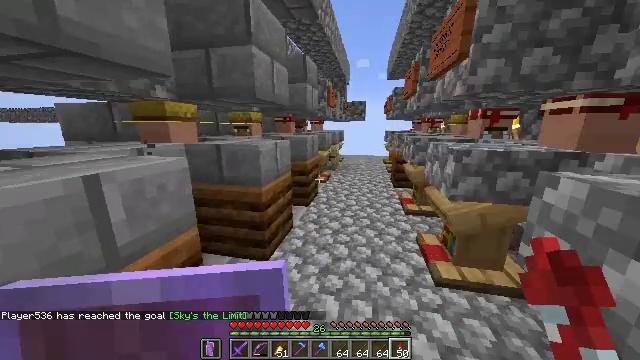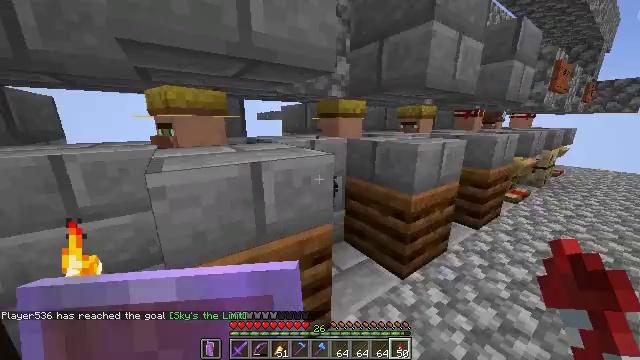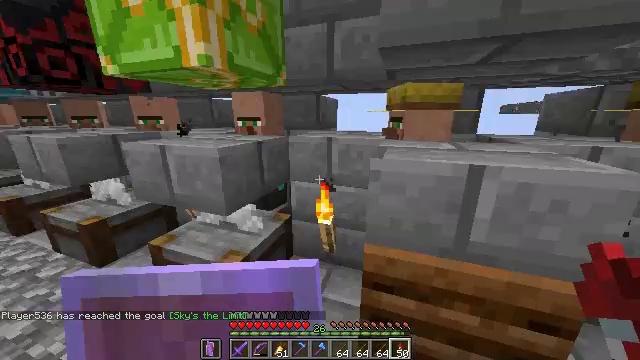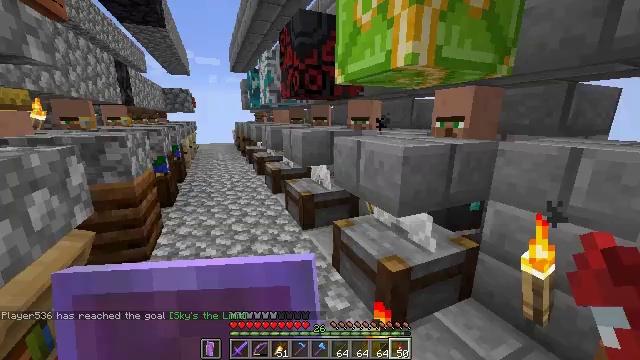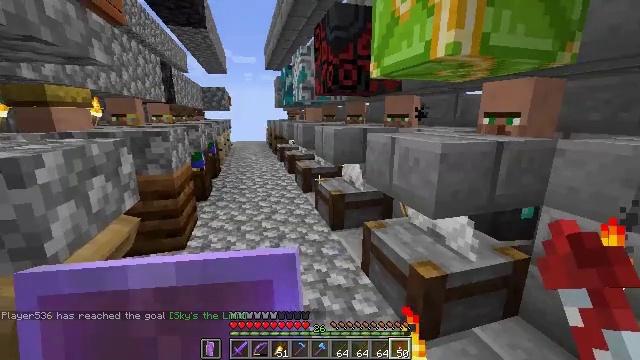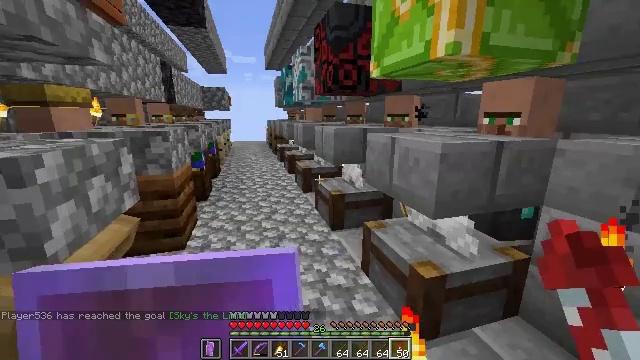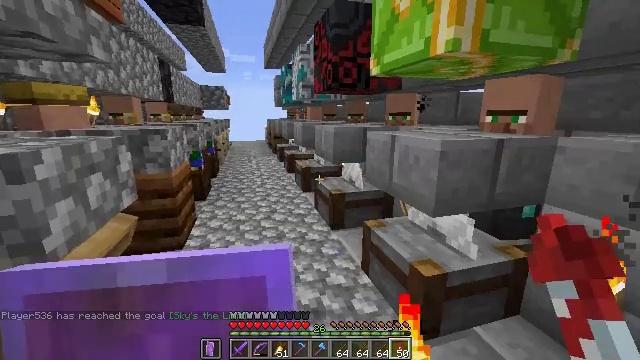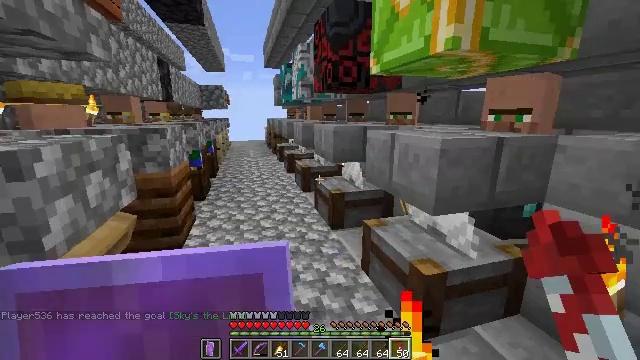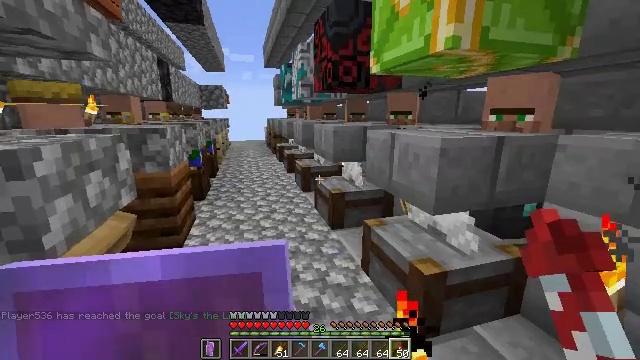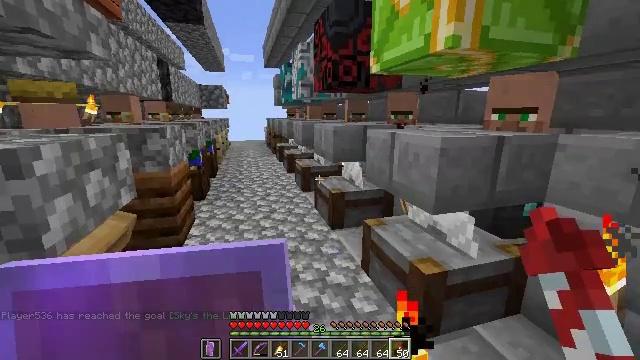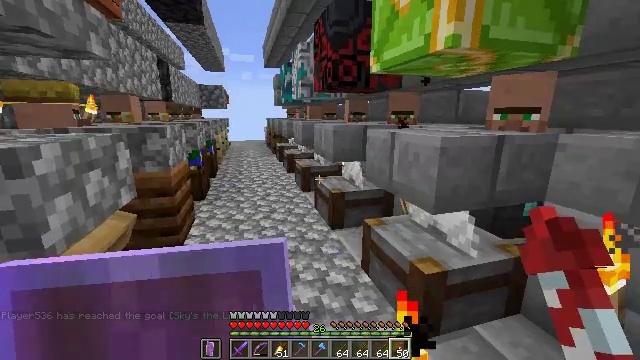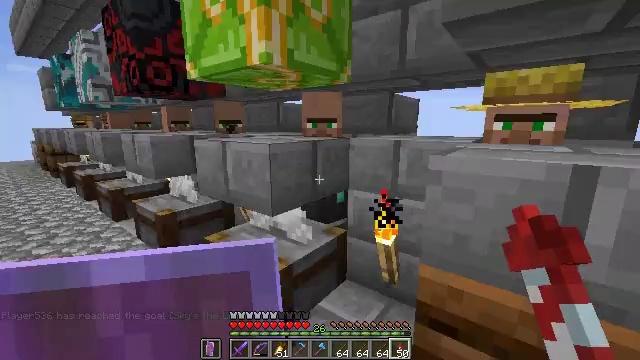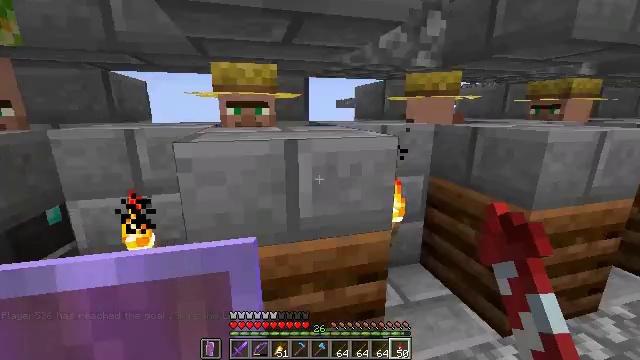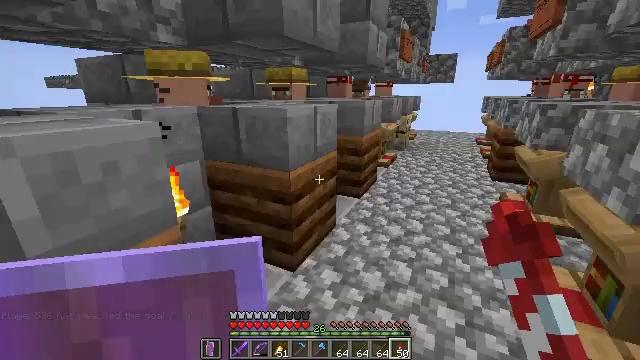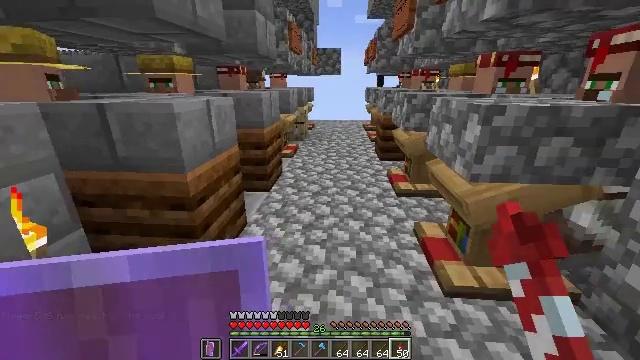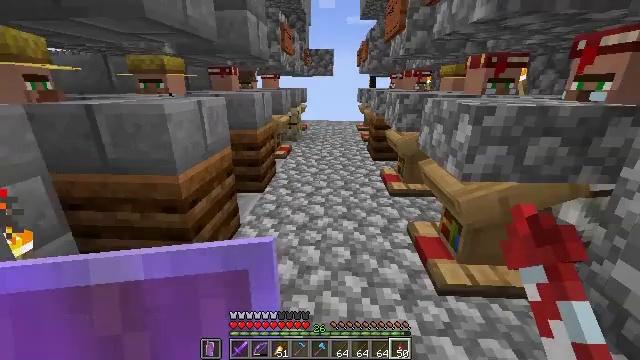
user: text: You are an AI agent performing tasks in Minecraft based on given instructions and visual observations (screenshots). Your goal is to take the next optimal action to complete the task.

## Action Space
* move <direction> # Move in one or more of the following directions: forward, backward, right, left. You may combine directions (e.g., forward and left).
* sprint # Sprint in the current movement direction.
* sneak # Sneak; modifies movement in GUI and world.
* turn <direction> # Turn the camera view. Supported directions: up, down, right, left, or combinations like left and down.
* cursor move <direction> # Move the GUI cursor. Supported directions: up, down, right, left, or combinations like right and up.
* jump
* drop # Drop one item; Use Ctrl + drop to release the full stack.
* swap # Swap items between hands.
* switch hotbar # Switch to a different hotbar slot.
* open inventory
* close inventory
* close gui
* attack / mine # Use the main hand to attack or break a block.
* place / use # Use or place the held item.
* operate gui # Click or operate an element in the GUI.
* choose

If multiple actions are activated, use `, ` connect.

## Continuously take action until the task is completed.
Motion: motion action
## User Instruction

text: craft item air
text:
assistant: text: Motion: turn left and down
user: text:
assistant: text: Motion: turn left and down
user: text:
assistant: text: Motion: turn left and up
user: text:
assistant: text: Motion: turn left
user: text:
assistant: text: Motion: no_op
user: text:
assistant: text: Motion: no_op
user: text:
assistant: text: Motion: no_op
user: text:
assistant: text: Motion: no_op
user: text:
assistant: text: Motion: no_op
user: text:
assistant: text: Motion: no_op
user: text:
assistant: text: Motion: turn right and up
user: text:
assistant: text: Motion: turn right and down
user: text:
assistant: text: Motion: turn right and down
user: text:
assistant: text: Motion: turn right and down
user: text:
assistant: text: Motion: turn right
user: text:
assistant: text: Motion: turn right
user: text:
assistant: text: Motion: turn right
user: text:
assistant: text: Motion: no_op
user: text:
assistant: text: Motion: no_op
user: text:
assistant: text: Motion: no_op
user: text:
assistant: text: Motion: no_op
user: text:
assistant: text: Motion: no_op
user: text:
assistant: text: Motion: no_op
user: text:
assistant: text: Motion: no_op
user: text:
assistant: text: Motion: no_op
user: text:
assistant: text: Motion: no_op
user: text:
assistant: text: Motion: no_op
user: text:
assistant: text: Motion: no_op
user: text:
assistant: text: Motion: no_op
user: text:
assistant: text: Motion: no_op